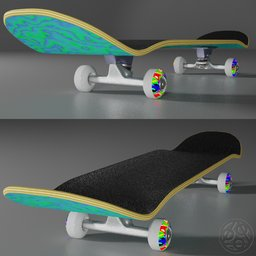
Label: mechanical